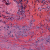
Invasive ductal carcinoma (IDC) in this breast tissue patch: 0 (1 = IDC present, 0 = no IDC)